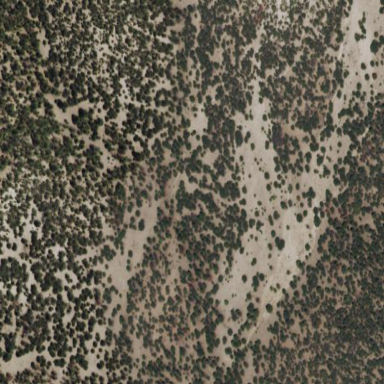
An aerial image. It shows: Patch of scrub vegetation.